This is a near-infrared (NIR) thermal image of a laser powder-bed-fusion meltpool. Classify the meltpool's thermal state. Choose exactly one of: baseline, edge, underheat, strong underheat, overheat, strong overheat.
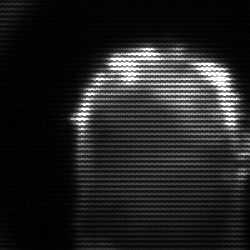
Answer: baseline